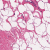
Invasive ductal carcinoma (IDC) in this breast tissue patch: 0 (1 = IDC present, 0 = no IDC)